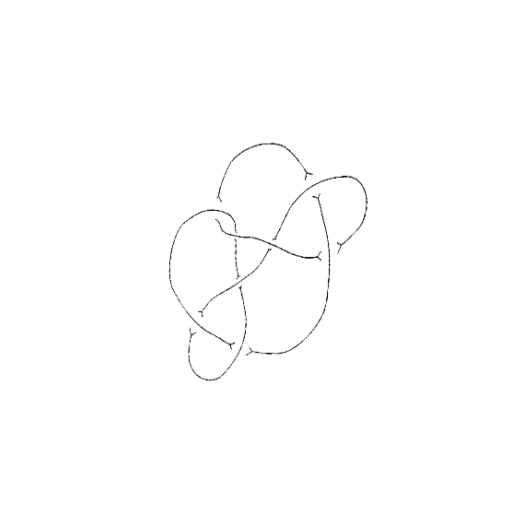
Crossing number: 8